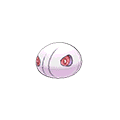
Pok\u00e9mon: cascoon